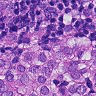
Metastatic tissue present: yes